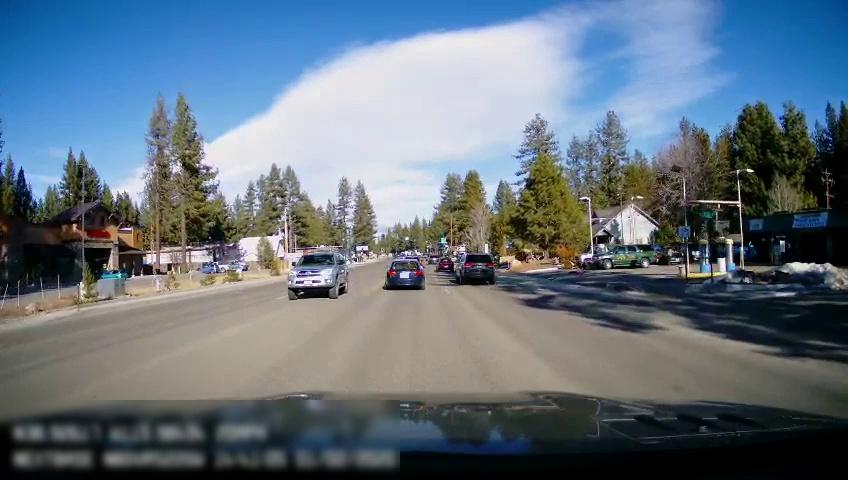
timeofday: Day
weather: Sunny
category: Drivable Space
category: Vehicles | Car
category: Vehicles | SUV
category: Vehicles | SUV
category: Vehicles | Car
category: Vehicles | SUV
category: Vehicles | SUV
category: Vehicles | Car
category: Lanes | Opposite Lane
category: Lanes | Current Lane